Question: I Have an issue with QTP, my task is to verify that request is been sent from a specific user and to accept that request to that person.
can any of you help me of how to verify that request is sent and to click on "accept request" button for specified user.
refer to the below snapshot. if i want to verify the sent request from "Cross31" user and
to click on "Accept Request" button for that user.
your help is highly appreciated.
thanks
Manaysah
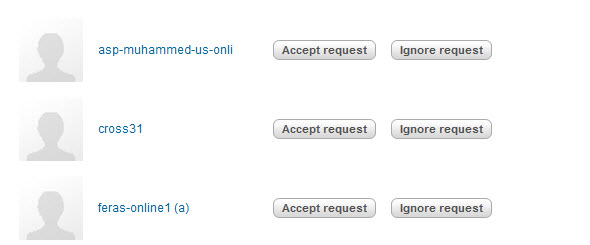
Answer: There are several ways to accomplish this.
### VRI
Probably the simplest one is using Visual Relation Identifiers, in order to do this you should learn the user you're interested in and the button you want, then open the object repository go to the button's properties and a relation to .

### XPath
Assuming this is a web application you can enter an XPath into the description of the button that defines it's relative position to the element (assuming you know enough XPath)
### Object hierarchy
Even though QTP usually ignores uninteresting parents you can manually add the common ancestor of the button and the person (assuming it's unique) and drag the button beneath this object.